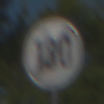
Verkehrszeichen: EndeGeschwindigkeit130
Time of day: MorningAfternoon
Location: Outdoor (Nature)
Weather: Clear
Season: Summer
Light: Natural